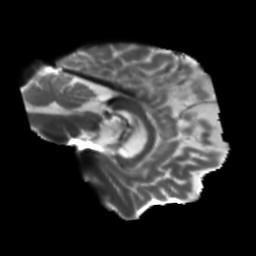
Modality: T2w
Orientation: sagittal
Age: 58
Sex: male
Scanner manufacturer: siemens
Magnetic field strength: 3 T
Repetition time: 5.25 s
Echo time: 0.08 s